Current action and preconditions to check: trajectory_clear

Your task: For each precondition in the list above, predict whether it will hold at this action.

Consider the current scene as observed from the mobile robot's camera, and analyze the predicted future states of all dynamic agents (e.g., people, animals, vehicles, or any moving entities) within the NEXT SECOND.

IMPORTANT: Only answer "very likely" if you are absolutely certain—based on strong, clear evidence—that a dynamic agent will violate the precondition in the predicted future state. Do NOT answer "very likely" for unlikely, ambiguous, or low-probability risks.

Ask yourself for each precondition: Is there a high probability, with clear and convincing evidence, that the predicted future states of any dynamic agent will interfere with the predicted future state of the currently executing action within the NEXT SECOND, causing that precondition to fail?

Assess the risk level based on these predictions. Use "likely" or "very likely" if motions create a clear risk of interference.

Use "neutral" or "improbable" if agents are nearby but their predicted paths are clearly diverging or non-conflicting.

Failure Risk Categories: "very improbable", "improbable", "neutral", "likely", "very likely"

Answer Format: Output ONLY the probability_of_failure value from these categories: "very improbable", "improbable", "neutral", "likely", "very likely"

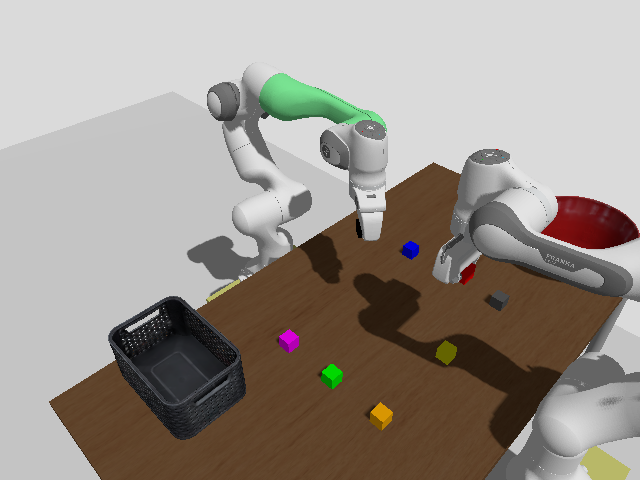

Answer: improbable